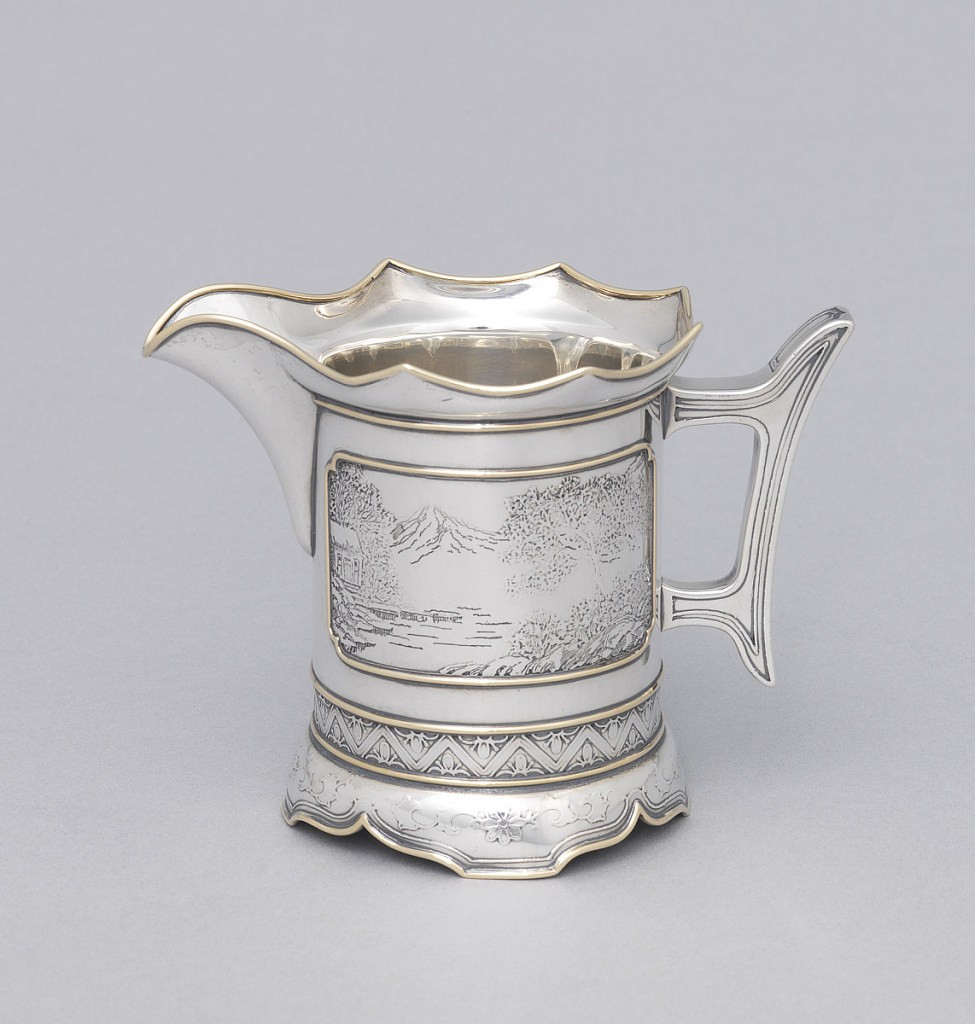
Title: Creamer with Landscapes
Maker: The Sweetser Company, New York, New York, active 1900 – 1915
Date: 1900–1915
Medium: silver, gold
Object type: creamer
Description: Cylindrical form with applied gold edges and chased with elaborate Chinese-inspired landscapes, deep spout, and shaped handle opposite.